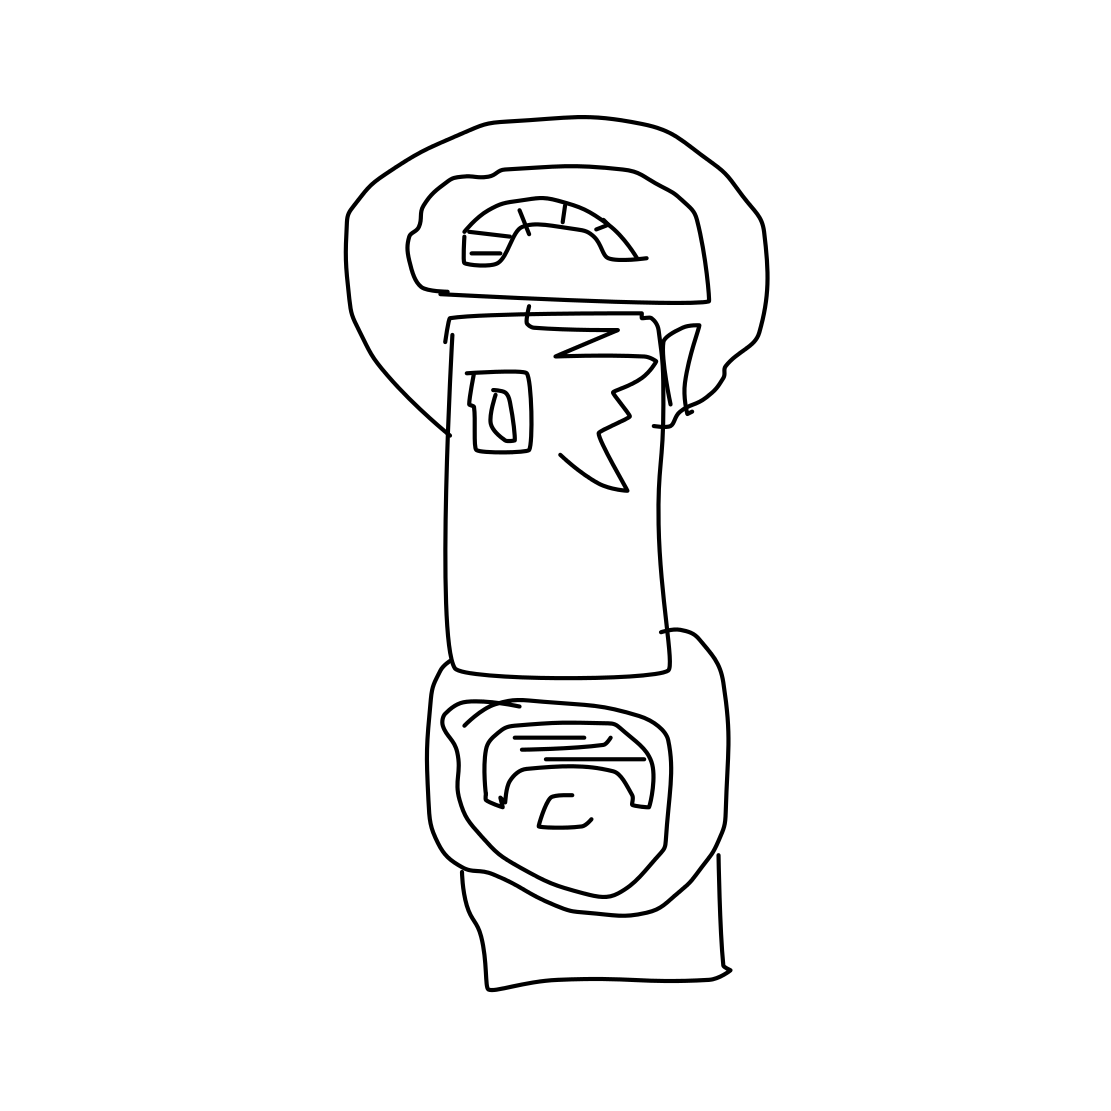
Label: parking meter